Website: apple
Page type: cart
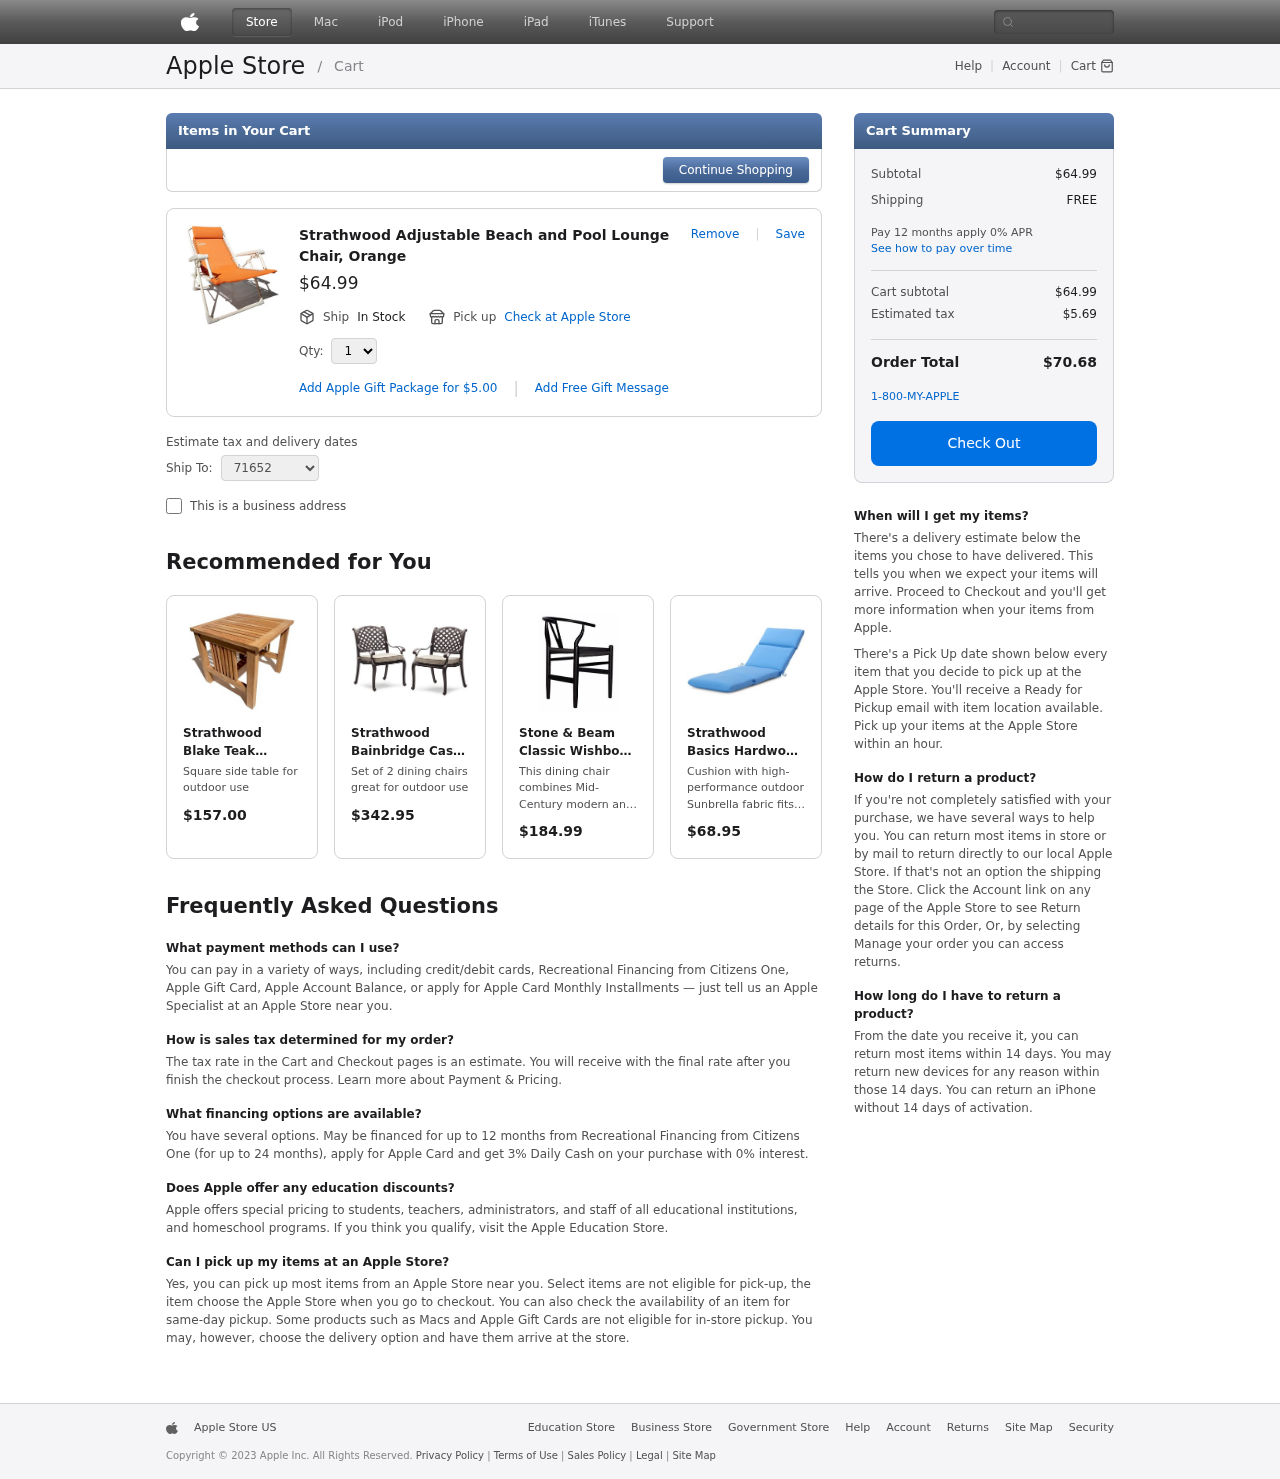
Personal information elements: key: PII_POSTCODE
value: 71652
Product elements: key: PRODUCT1_NAME
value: Strathwood Adjustable Beach and Pool Lounge Chair, Orange
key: PRODUCT1_PRICE
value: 64.99
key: PRODUCT1_QUANTITY
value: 1
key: PRODUCT2_DESC
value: Square side table for outdoor use
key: PRODUCT2_NAME
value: Strathwood Blake Teak Lounge Side Table
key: PRODUCT2_PRICE
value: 157
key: PRODUCT3_DESC
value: Set of 2 dining chairs great for outdoor use
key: PRODUCT3_NAME
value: Strathwood Bainbridge Cast Aluminum Dining Chair with Cushion, Set of 2
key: PRODUCT3_PRICE
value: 342.95
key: PRODUCT4_DESC
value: This dining chair combines Mid-Century modern and Scandinavian-inspired styles for beautiful form, function and comfort. With a woven rattan seat, solid beech wood frame and partially open-back this p
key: PRODUCT4_NAME
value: Stone & Beam Classic Wishbone Dining Chair, 22.4"W, Black / Black
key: PRODUCT4_PRICE
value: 184.99
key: PRODUCT5_DESC
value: Cushion with high-performance outdoor Sunbrella fabric fits Strathwood Basics Hardwood Chaise Lounge, or similarly sized chair
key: PRODUCT5_NAME
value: Strathwood Basics Hardwood Chaise Lounge Sunbrella Cushion, Capri
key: PRODUCT5_PRICE
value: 68.95
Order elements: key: ORDER_SUBTOTAL
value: $64.99
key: ORDER_SHIPPING_COST
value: FREE
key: ORDER_SUBTOTAL2
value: $64.99
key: ORDER_TAX
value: $5.69
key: ORDER_TOTAL
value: $70.68